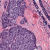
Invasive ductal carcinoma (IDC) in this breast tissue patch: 0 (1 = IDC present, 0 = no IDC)